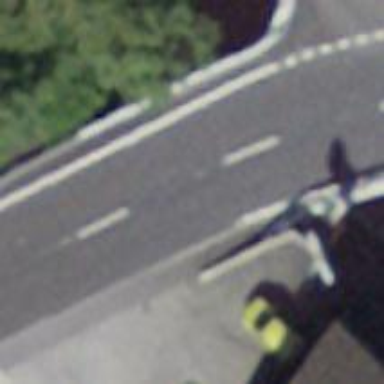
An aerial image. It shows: Tertiary road on bridge with asphalt surface.